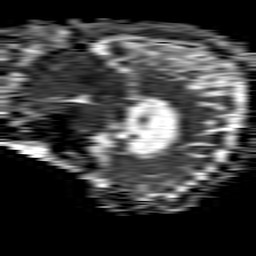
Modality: ADC
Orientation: sagittal
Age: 74
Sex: female
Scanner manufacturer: philips
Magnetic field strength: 1.5 T
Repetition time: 4.6 s
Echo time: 0.08631 s